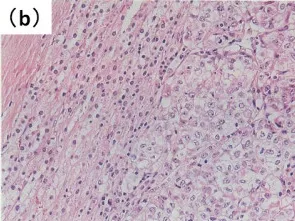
Histopathological findings. (b) A clear cell carcinoma similar to that of the primary ovarian carcinoma was confirmed in the adrenal tumor (magnification 200x).
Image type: pathology (h&e)